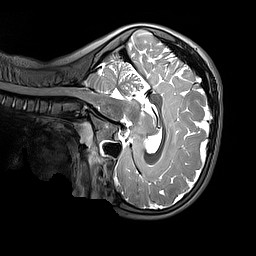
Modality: T2w
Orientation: sagittal
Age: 9
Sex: female
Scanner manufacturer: siemens
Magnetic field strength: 3 T
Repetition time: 3.2 s
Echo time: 0.408 s